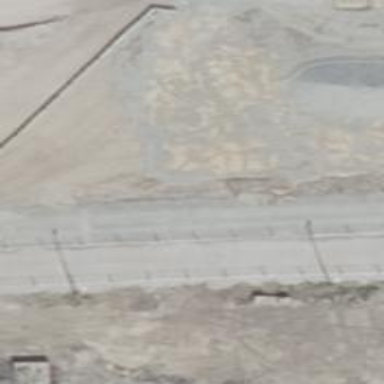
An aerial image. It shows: Abandoned railway.